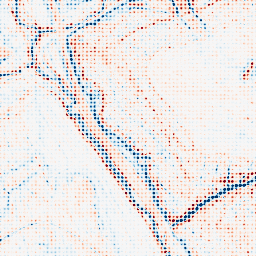
Category: edge_preserving
Decomposition family: anisotropic_diffusion
Decomposition parameters: iterations: 20
kappa: 100
gamma: 0.15
Upsampling method: sinc_hamming
Upsampling parameters: scale: 8
kernel_size: 4
Upsampling scale: 8